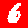
Digit: 6